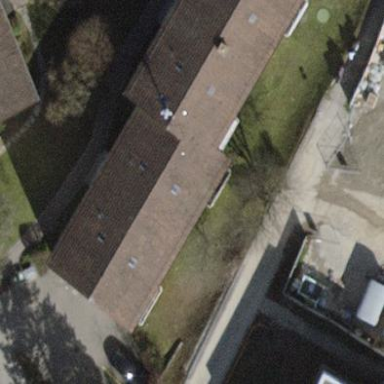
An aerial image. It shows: Pitched roof building.